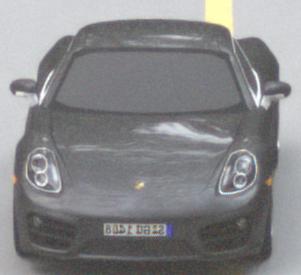
Make: Porsche
Model: Cayman
Detailed model: Cayman (981C)
Model produced from: 2013/03
Model produced until: 2014/04
Doors: 2
Color: gray
Road condition: dry road
Daytime: sunrise or sunset
Contrast: medium contrast